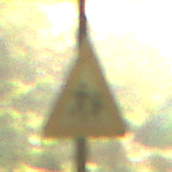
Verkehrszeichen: KinderLinks
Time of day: SunriseSunset
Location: Outdoor (Nature)
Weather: PartlyCloudy
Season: NotSpecified
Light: Natural